Field crop: maize
Growth stage: 2
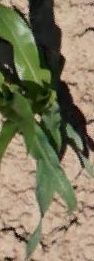
Species: maize